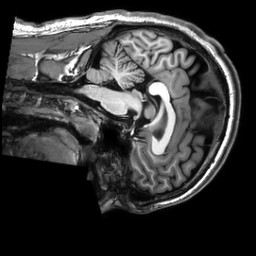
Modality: T1w
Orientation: sagittal
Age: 26
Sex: male
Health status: healthy
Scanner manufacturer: philips
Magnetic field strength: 3 T
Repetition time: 0.009 s
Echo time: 0.003996 s